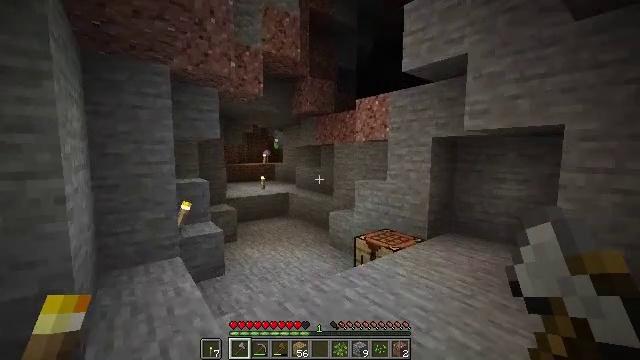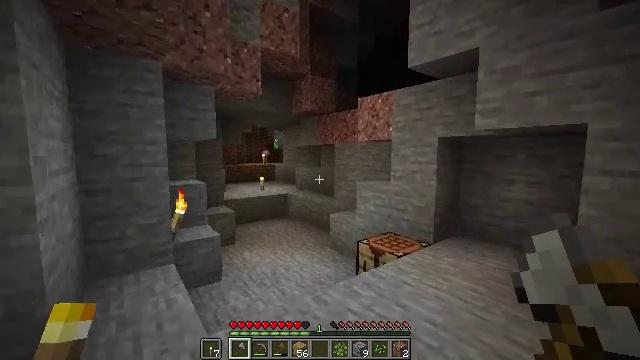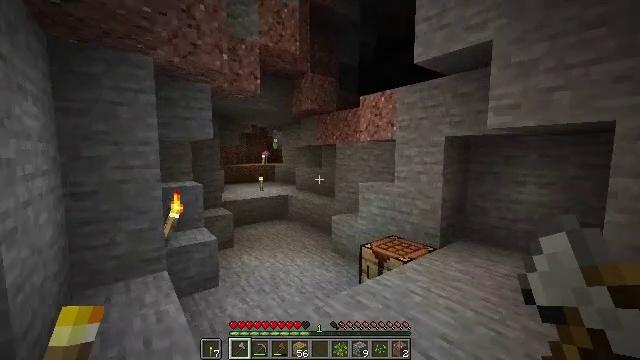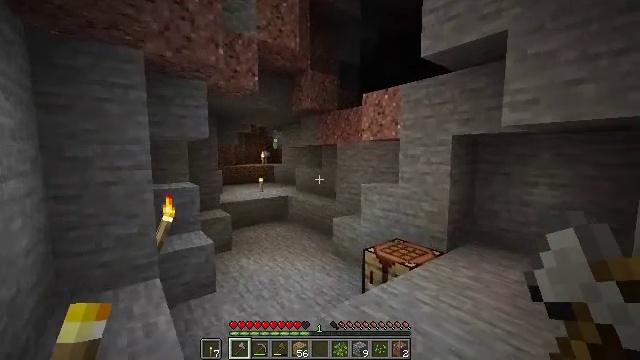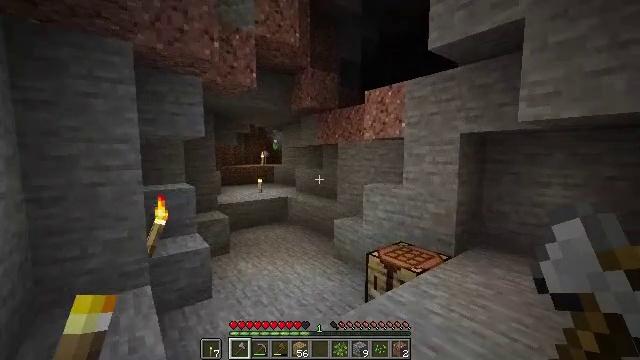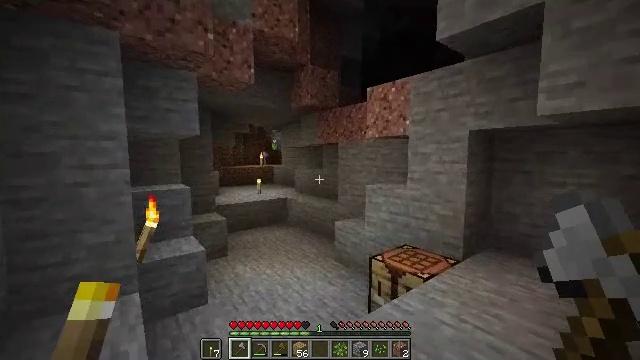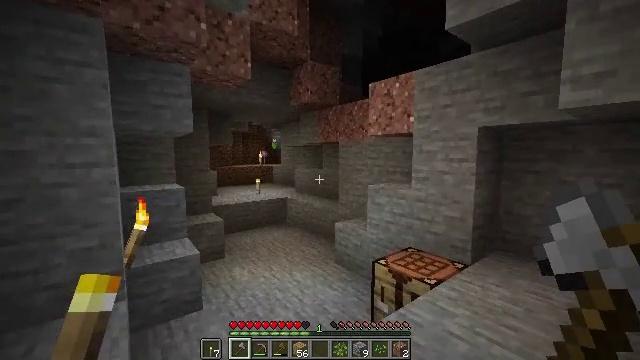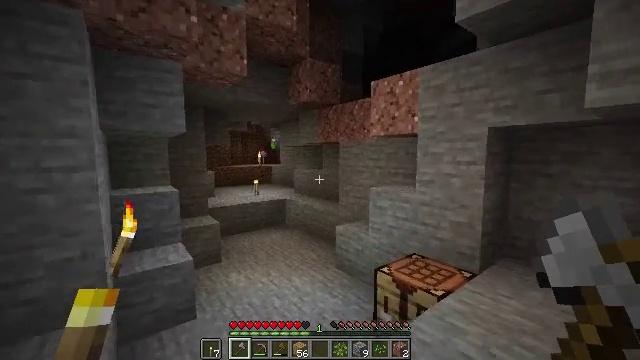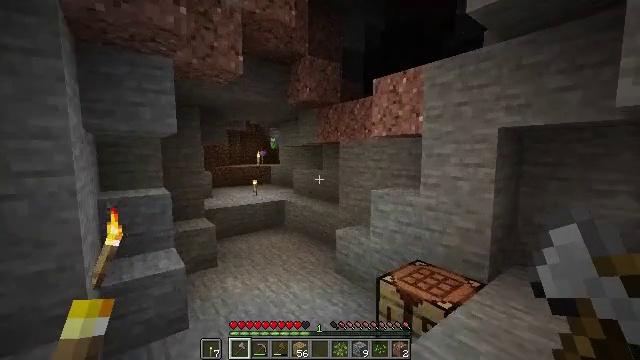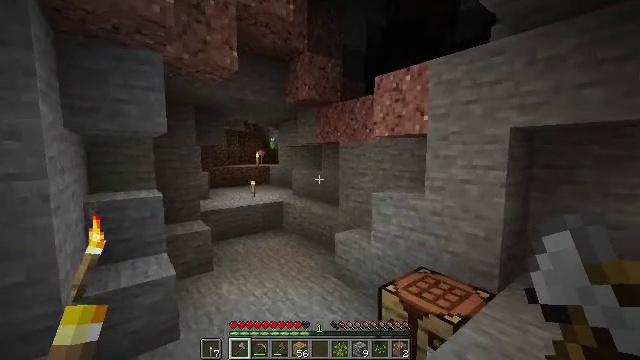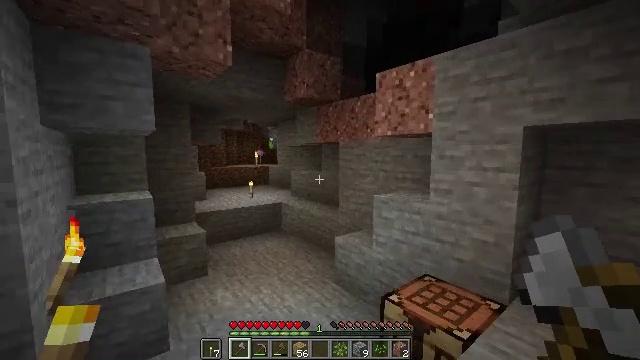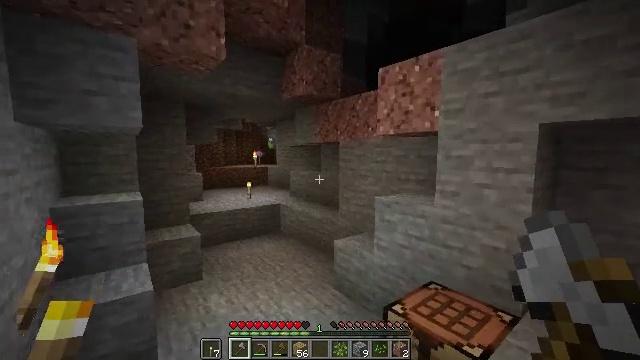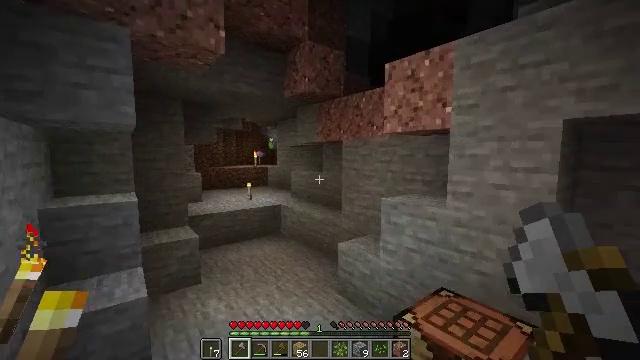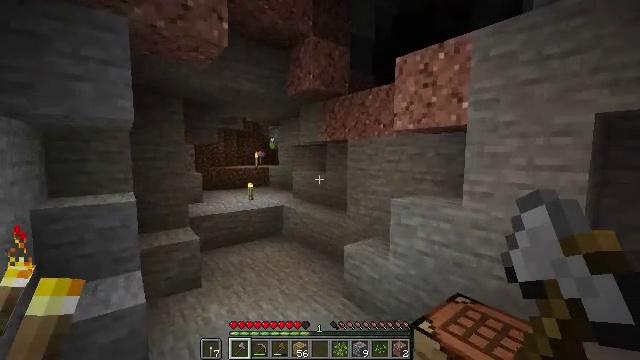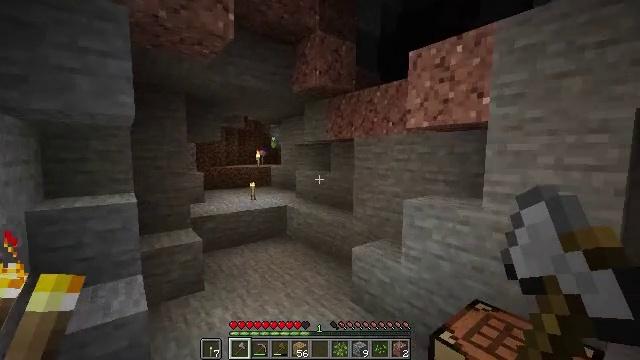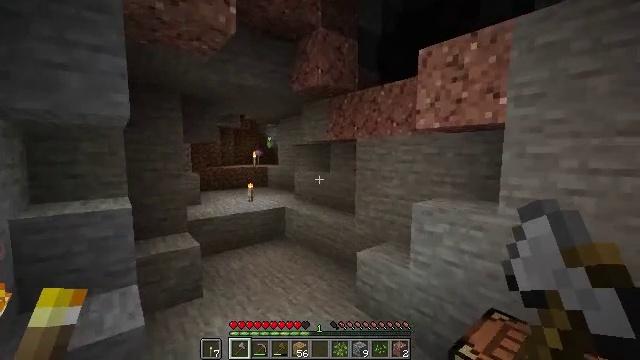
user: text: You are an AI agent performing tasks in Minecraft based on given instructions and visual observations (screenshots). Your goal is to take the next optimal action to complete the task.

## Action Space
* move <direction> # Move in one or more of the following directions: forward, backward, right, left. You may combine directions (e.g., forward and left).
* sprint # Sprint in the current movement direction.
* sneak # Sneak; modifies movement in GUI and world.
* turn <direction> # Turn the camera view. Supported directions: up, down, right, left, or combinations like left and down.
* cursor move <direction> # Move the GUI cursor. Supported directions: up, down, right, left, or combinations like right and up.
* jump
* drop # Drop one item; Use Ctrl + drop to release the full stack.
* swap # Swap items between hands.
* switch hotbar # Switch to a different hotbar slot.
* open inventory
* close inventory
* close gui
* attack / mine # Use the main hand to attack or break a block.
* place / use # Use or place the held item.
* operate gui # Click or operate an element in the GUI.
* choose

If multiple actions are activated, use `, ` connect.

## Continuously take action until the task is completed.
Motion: motion action
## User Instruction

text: Mine the granite block.
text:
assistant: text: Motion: move forward
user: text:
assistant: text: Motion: move forward
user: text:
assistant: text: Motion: move forward
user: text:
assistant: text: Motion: move forward
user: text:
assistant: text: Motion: move forward
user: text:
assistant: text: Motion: move forward
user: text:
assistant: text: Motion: move forward
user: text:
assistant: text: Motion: move forward
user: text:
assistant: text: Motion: move forward
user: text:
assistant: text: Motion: move forward
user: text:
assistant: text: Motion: move forward and move left
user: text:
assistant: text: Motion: move forward and move left
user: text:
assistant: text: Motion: move forward and move left
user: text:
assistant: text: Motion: move forward and move left
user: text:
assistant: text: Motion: move forward and move left, turn right
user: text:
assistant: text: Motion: move forward and move left, turn right
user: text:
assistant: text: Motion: move forward and move left, turn right
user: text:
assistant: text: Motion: move forward and move left, turn right
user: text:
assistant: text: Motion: move forward and move left, turn right
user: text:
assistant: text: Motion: move forward and move left, turn right and up
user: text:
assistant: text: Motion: move forward, turn right and up
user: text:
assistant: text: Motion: turn right and up
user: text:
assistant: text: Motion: turn right and up
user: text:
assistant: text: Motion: turn right
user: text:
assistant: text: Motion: no_op
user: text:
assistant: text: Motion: no_op
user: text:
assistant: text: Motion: no_op
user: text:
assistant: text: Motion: switch to hotbar 2
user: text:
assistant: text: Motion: switch to hotbar 2
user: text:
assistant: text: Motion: turn up, switch to hotbar 2